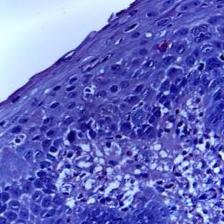
Diagnosis: OSCC